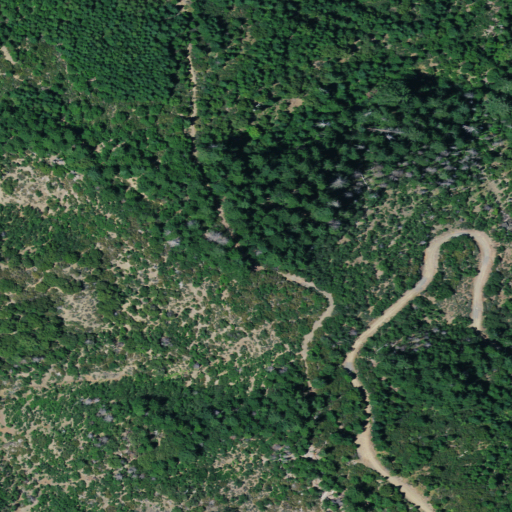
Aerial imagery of ridge(s) in California named Hetten Ridge containing grassland, open development, and low intensity development